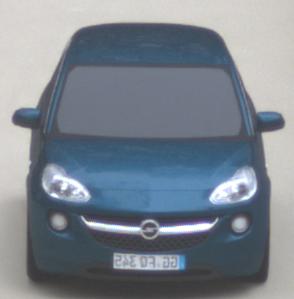
Make: Opel
Model: ADAM 1.2
Detailed model: ADAM
Model produced from: 2013/01
Model produced until: 2014/11
Doors: 3
Color: blue
Road condition: dry road
Daytime: morning or afternoon
Contrast: low contrast